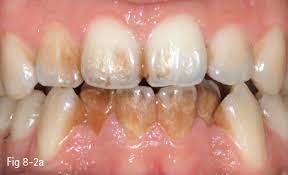
Condition: Tooth Discoloration